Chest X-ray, PA view. Patient: 56 years old, sex M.
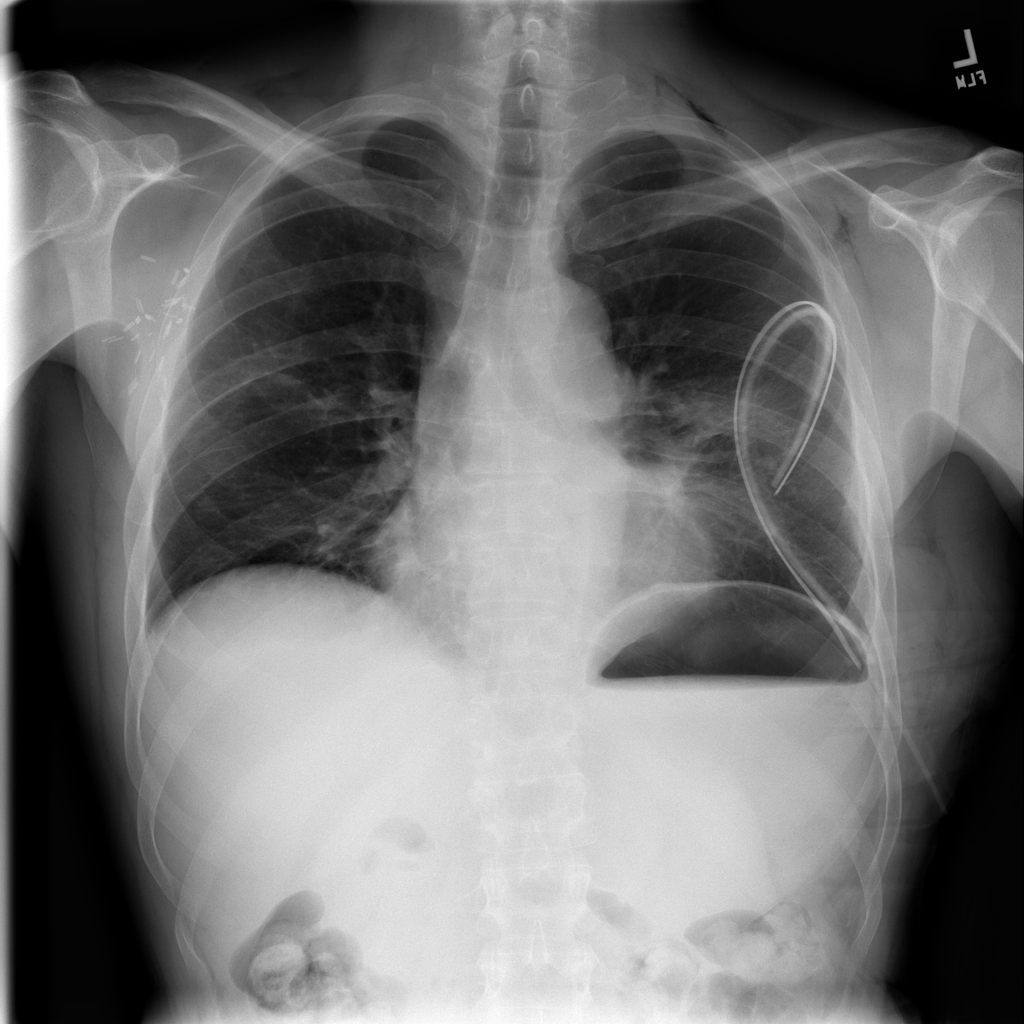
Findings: No Finding